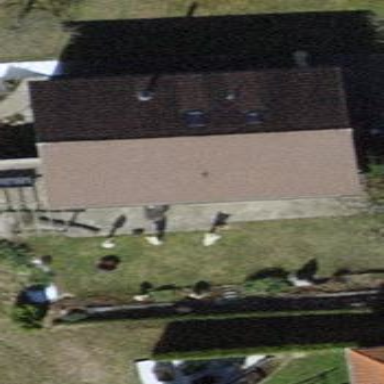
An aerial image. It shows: Gabled roofed house.